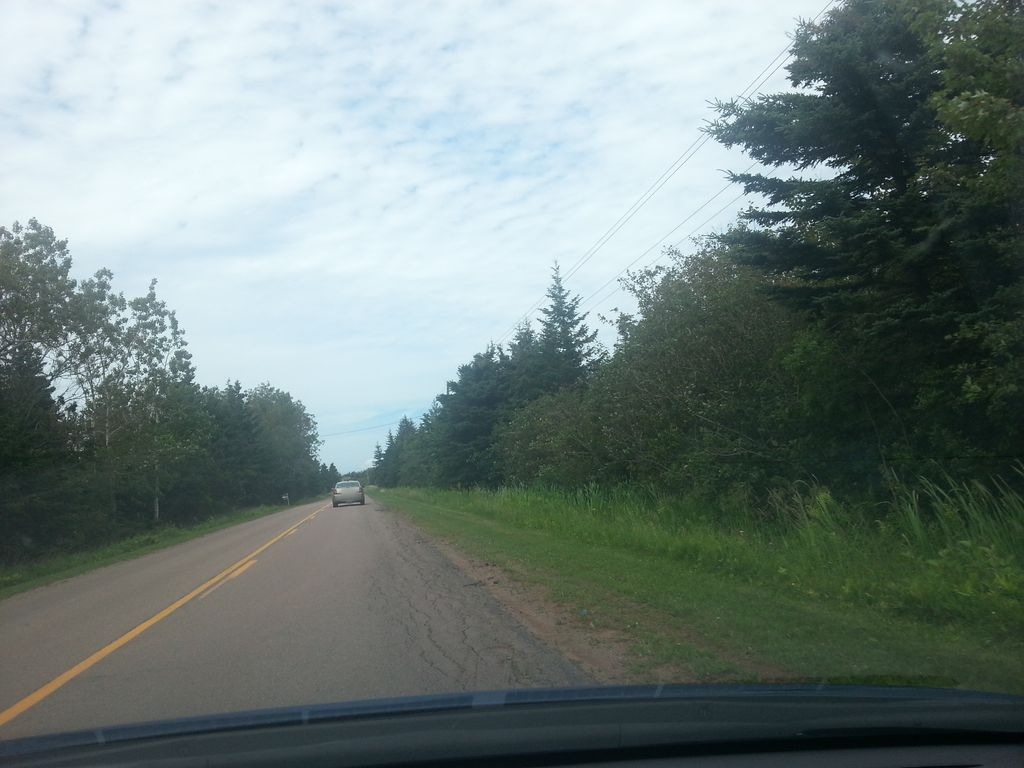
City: charlottetown